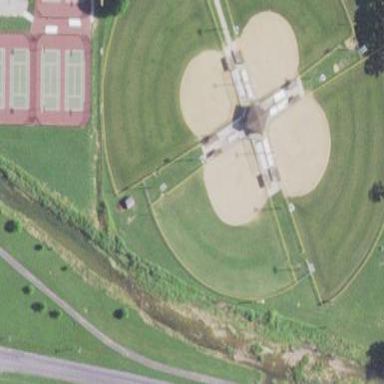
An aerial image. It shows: Baseball pitch for leisure land activities.